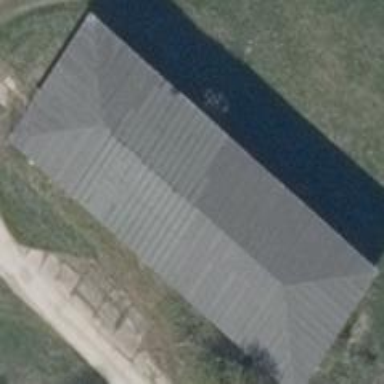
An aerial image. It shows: Gabled barn with distinct roof shape.